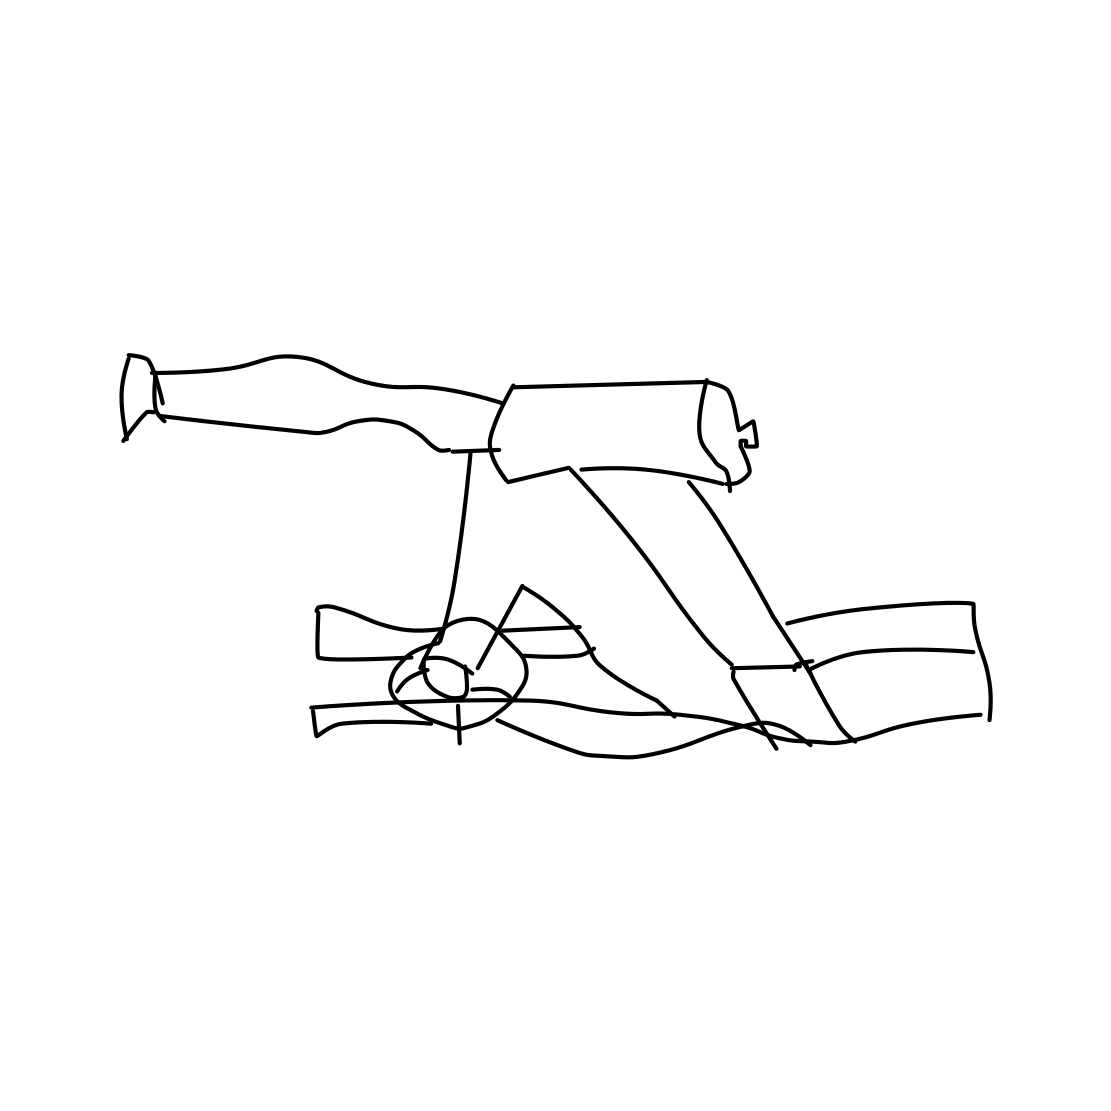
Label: cannon